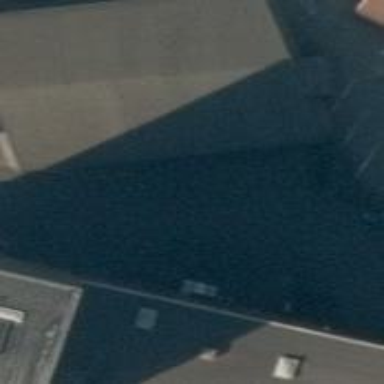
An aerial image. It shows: Building marked by its construction works.